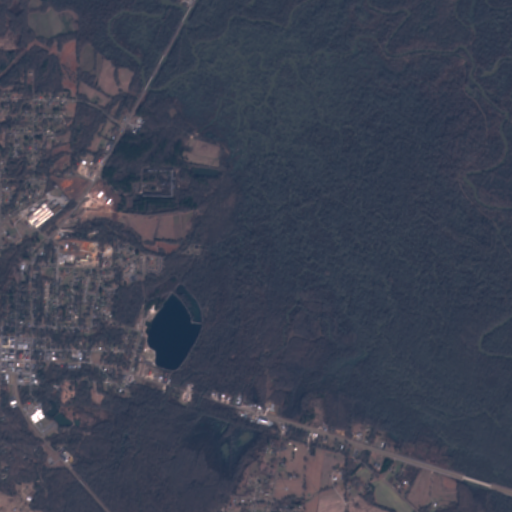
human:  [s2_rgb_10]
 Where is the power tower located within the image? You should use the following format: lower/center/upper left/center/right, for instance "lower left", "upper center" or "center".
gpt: The power tower is located in the upper left of the image.
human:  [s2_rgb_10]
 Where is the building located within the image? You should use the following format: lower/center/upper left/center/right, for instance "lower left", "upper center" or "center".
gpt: The building is located in the lower left of the image.
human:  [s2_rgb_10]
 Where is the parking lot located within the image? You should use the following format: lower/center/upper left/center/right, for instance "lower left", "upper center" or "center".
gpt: There is no parking lot in the image.